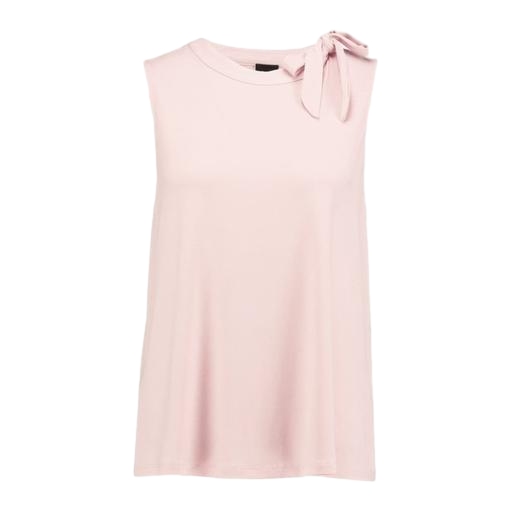
pink nordstrom caroline issa top, pink tie-back top, pink mock neck sleeveless top, white background